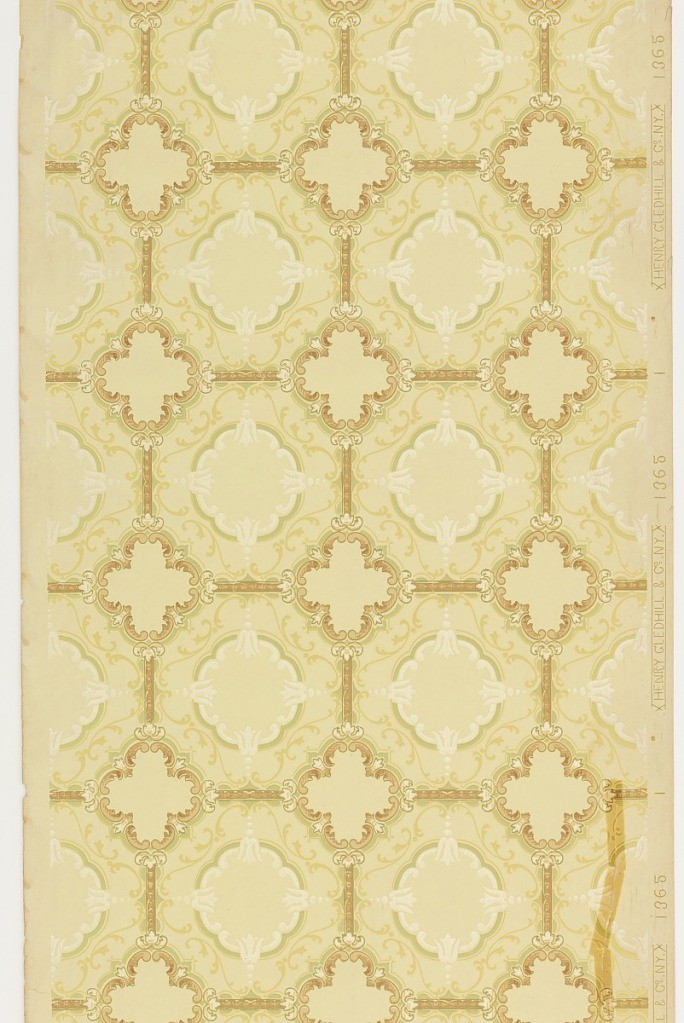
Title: Ceiling paper
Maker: Henry Gledhill & Co., 1889 – 1900
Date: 1905–1915
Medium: Machine-printed paper, liquid mica
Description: Tile design with quatrefoil motifs at intersection of octagons. Each octogaon has an inset circle. Printed in tan, green, yellow ocher, and white mica on light yellow or tan ground.